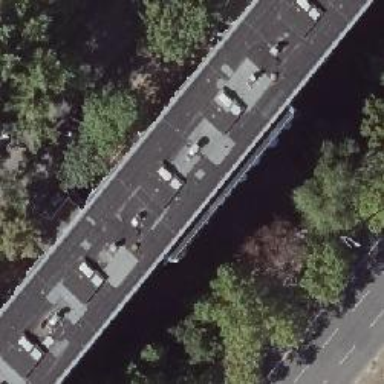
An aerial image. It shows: Grey apartment building with flat roof made of tar paper.